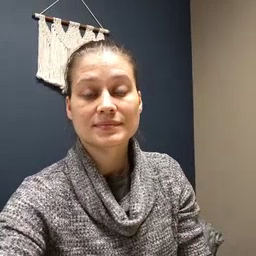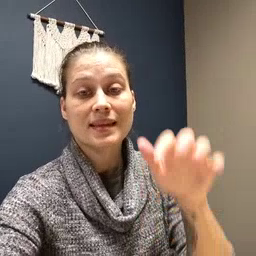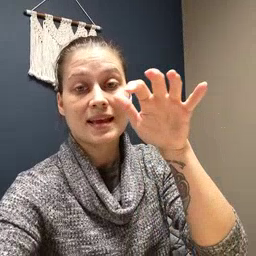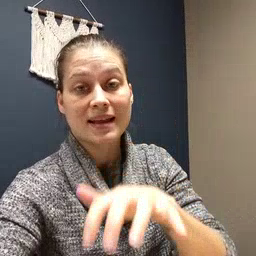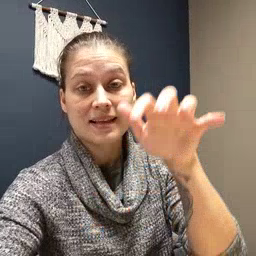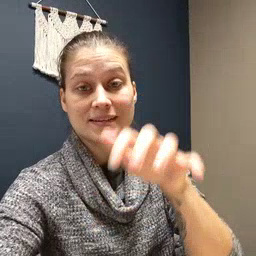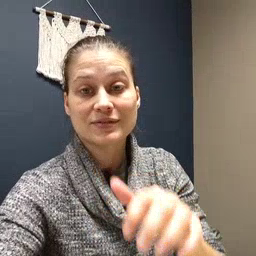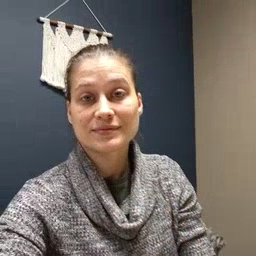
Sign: alligator